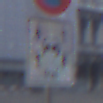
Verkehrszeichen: CarsharingfahrzeugeFrei
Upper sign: EingeschraenktesHalteverbot
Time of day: SunriseSunset
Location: Outdoor (Urban)
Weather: PartlyCloudy
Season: NotSpecified
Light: Natural